Question: I want to make custom UIView with border. Here is my code:
'''
- (void)drawRect:(CGRect)rect
{
CGContextRef context = UIGraphicsGetCurrentContext();
CGContextSetLineWidth(context, 4.0);
CGContextSetStrokeColorWithColor(context, [[UIColor blueColor] CGColor]);
CGContextAddRect(context, self.frame);
CGContextStrokePath(context);
}
'''
And here is the result:
All three UIView on this picture is my custom view, but only big UIView have the border. I don't understand why others have no border. What is wrong?
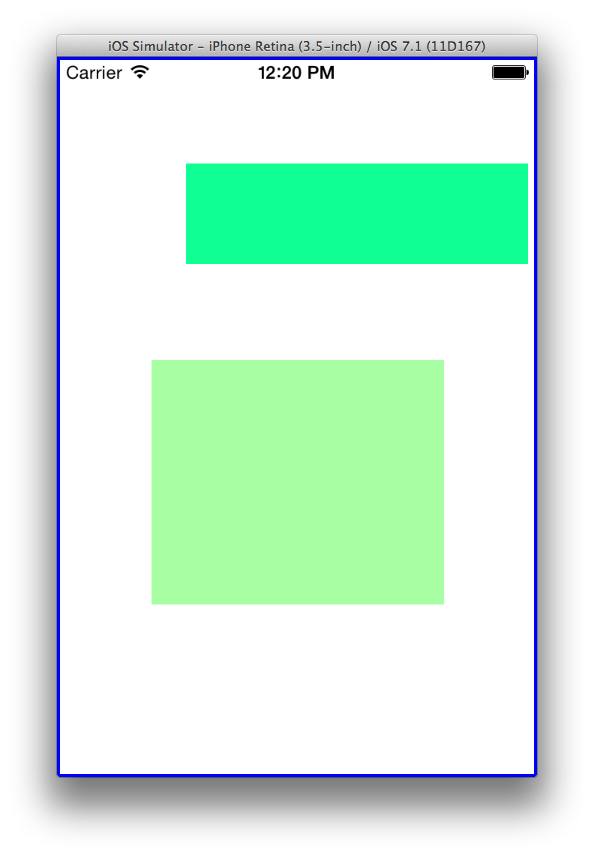
Answer: You need local coordinates. Change
'''
CGContextAddRect(context, self.frame);
'''
to
'''
CGContextAddRect(context, self.bounds);
'''